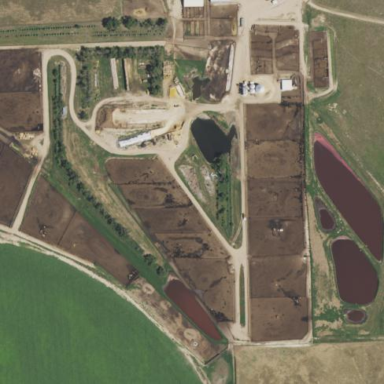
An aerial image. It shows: Farmyard used as feedlot for farming.